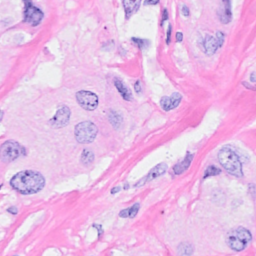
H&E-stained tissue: Breast